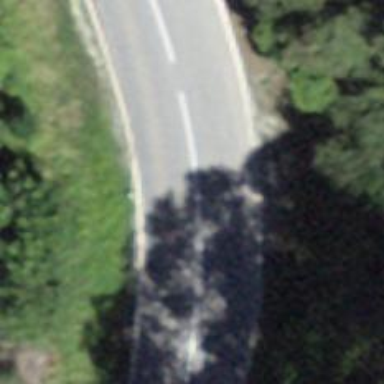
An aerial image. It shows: Tertiary road with asphalt surface.